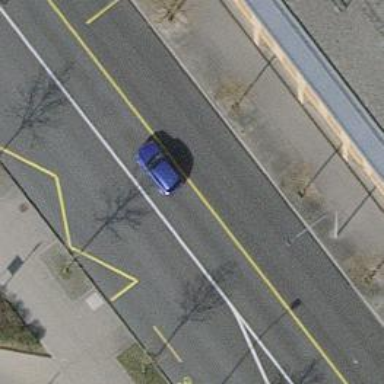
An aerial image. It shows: Bus stop for trolleybuses with designated stop position for public transport.